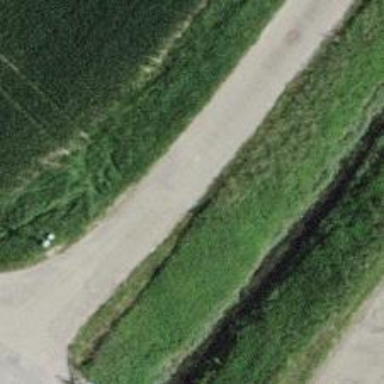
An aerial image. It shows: Paved track with grade1 quality surface. Only agricultural vehicles are allowed on this road.